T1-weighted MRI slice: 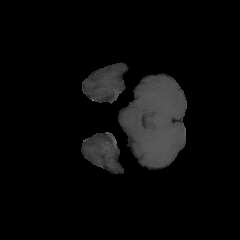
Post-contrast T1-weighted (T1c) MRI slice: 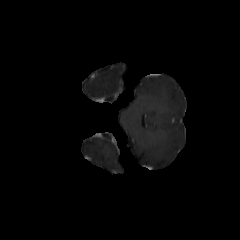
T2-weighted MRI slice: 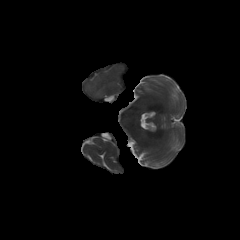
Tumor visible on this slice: no